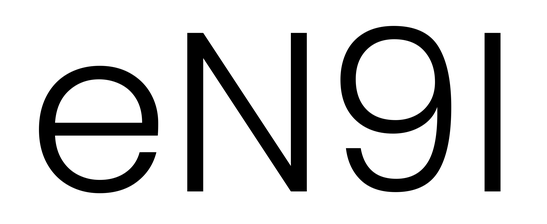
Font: Poppins-Light